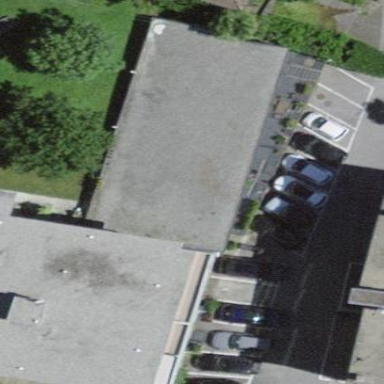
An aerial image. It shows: Carport building.